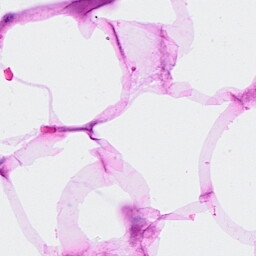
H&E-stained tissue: Breast